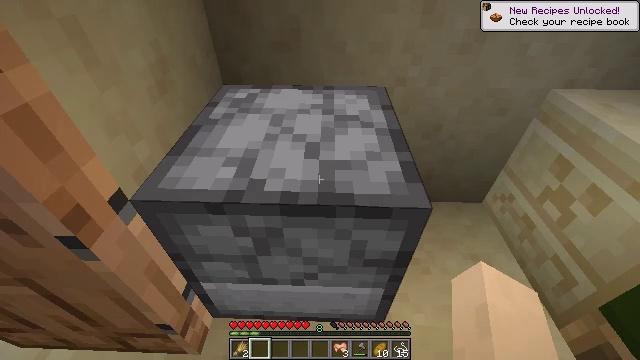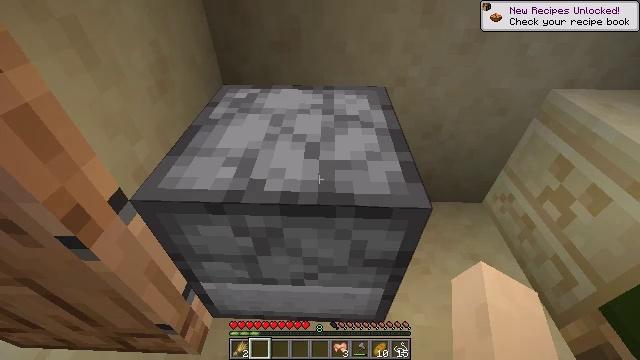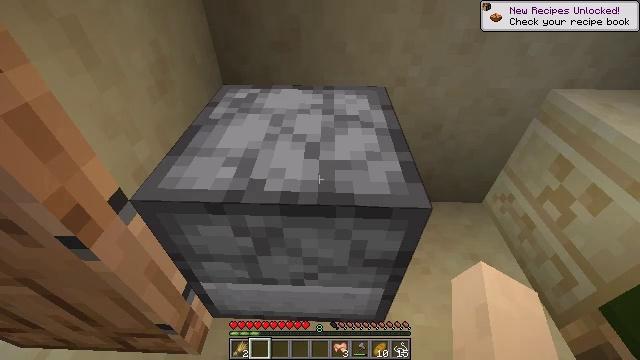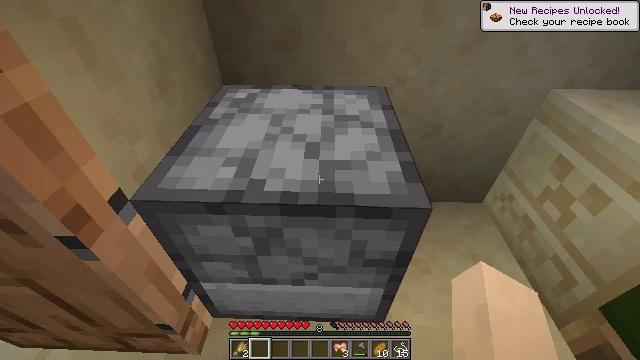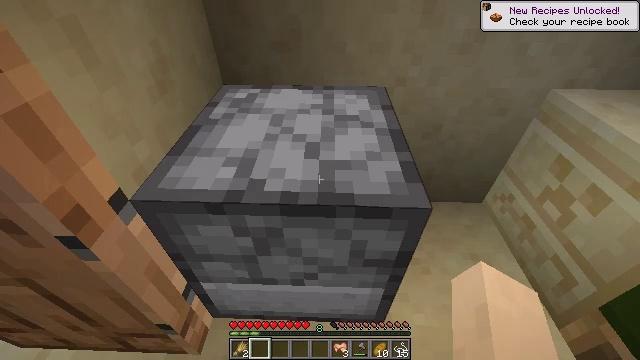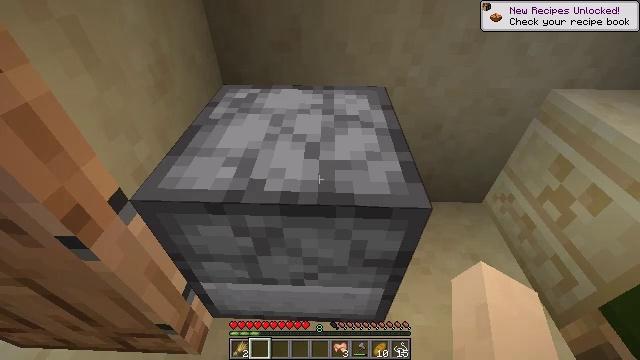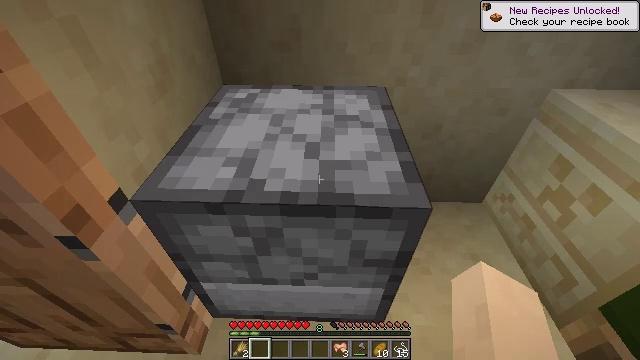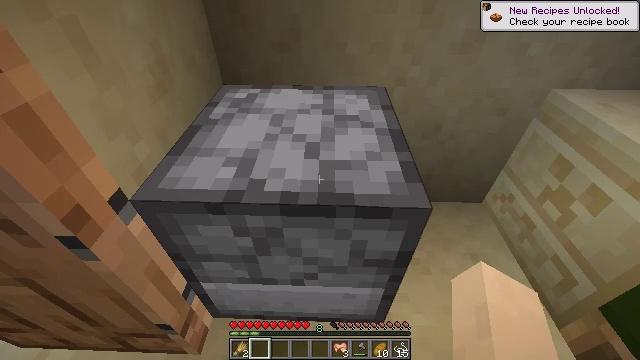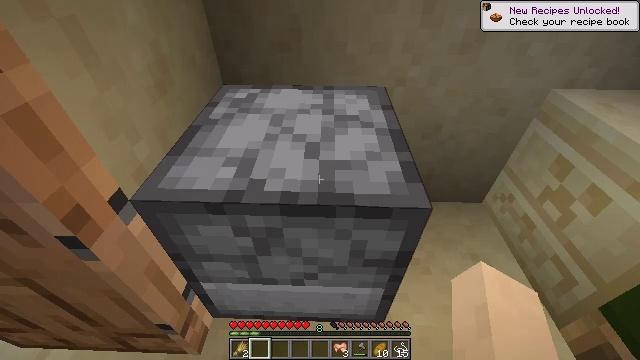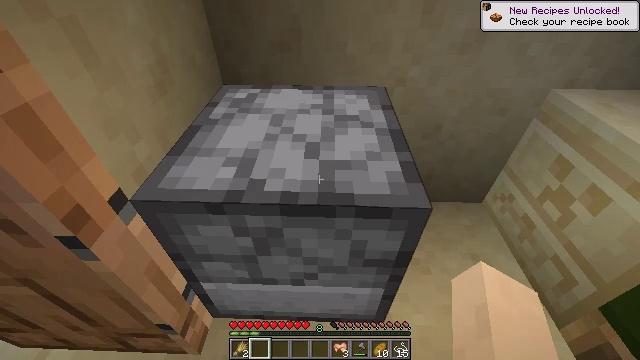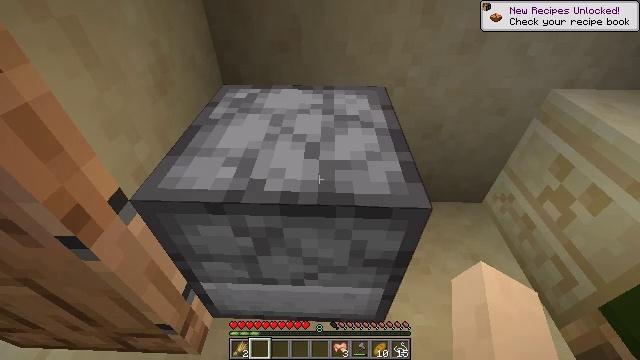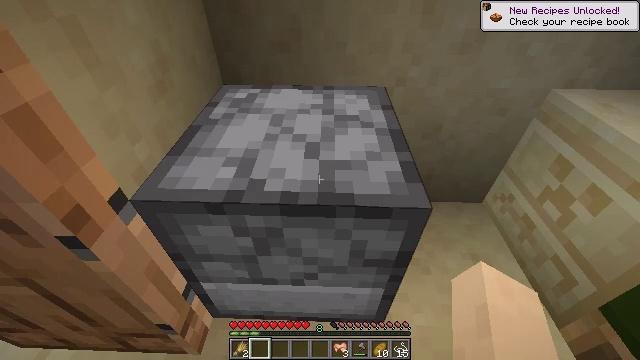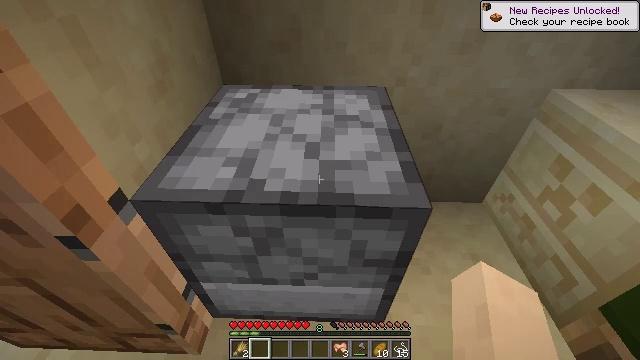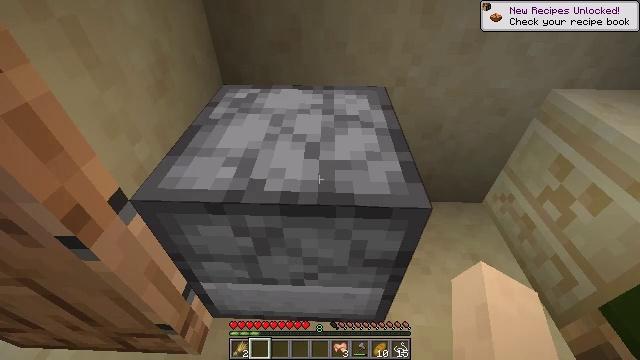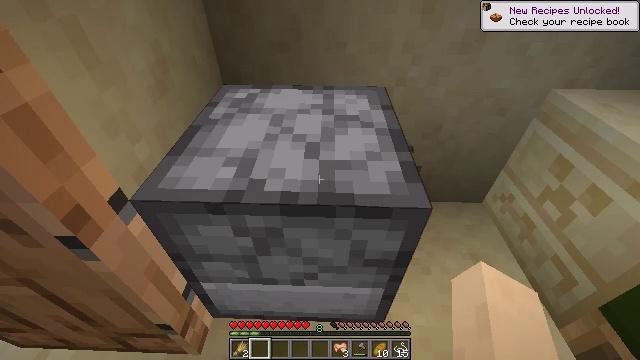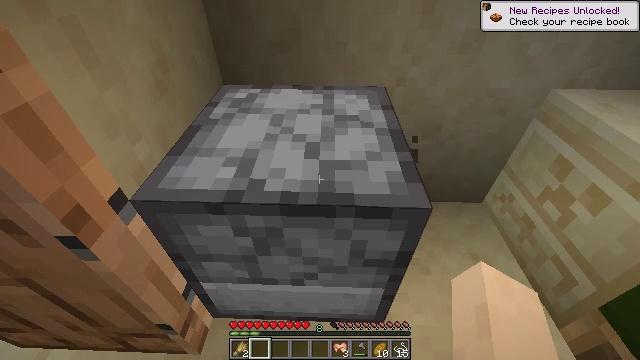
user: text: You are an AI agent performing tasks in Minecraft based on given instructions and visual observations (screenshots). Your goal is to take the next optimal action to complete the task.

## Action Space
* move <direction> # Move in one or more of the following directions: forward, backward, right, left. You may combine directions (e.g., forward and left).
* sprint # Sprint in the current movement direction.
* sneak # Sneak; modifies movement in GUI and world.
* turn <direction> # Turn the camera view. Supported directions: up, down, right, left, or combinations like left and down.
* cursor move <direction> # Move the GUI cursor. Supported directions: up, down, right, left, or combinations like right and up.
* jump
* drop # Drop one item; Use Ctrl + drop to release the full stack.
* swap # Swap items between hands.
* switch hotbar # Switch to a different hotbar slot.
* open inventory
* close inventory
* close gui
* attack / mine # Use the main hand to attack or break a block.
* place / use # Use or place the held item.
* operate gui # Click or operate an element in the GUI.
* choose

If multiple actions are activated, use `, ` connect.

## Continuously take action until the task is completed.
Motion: motion action
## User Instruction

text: Craft a cooked rabbit in a furnace.
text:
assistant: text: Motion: no_op
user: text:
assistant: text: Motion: no_op
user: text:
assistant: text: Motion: no_op
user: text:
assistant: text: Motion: no_op
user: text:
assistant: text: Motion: no_op
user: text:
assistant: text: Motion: no_op
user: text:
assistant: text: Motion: no_op
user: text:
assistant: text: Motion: no_op
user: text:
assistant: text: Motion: no_op
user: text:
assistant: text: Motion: no_op
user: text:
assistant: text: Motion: no_op
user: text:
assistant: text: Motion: no_op
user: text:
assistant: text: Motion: no_op
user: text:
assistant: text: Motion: no_op
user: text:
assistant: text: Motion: no_op
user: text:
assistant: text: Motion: no_op
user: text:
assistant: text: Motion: no_op
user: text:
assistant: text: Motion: no_op
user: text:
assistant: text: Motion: no_op
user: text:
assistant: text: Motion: no_op
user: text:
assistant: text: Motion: no_op
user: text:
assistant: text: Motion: no_op
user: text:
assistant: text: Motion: no_op
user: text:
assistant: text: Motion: no_op
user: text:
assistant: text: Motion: no_op
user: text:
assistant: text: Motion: no_op
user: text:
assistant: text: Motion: no_op
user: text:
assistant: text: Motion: no_op
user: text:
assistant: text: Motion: no_op
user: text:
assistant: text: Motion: no_op